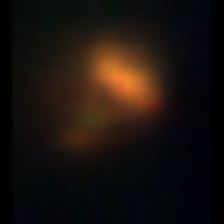
Taxon: NanoPlankton
Group: Other